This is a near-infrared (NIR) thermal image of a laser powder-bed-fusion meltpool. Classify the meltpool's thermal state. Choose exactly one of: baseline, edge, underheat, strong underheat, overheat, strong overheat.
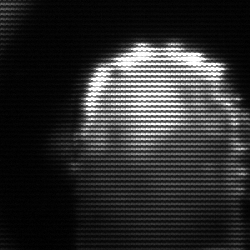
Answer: baseline